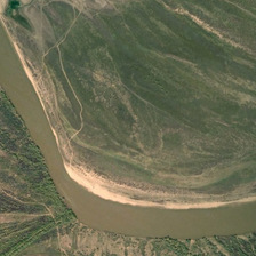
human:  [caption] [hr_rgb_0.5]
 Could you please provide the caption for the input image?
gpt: The winding river separates the hill.

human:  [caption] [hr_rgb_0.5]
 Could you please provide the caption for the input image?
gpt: The winding river separates the hills from each other.

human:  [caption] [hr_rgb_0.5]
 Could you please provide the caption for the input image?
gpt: The winding river separates the hills.

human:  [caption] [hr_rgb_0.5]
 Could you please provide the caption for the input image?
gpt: The winding river separates the mountains.

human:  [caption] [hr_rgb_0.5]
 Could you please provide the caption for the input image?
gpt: The winding river separates the hills from each other.